Question: Any ways to detect the new gesture of iOS8 in Objective-C?
The gesture is activated double tapping the TouchID button on the iPhone6 and iPhone6Plus.

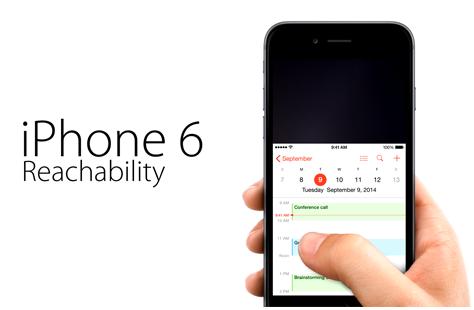
Answer: There are no public APIs for it.
There are <URL>:
- '_setReachabilitySupported:'- '_deactivateReachability'
I don't see anything that informs your application that the user has performed the gesture, however.
---
You could also experiment with subclassing 'UIWindow' and overriding 'setFrame:'. Set a breakpoint in this method, and if it fires when you enable Reachability, you can look at the stack trace for more information.